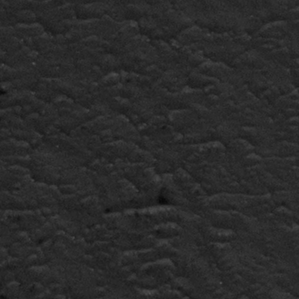
Label: frost